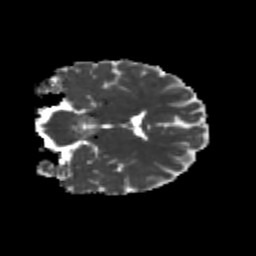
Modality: MD
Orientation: coronal
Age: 23
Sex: male
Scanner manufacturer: siemens
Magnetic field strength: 3 T
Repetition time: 3.5 s
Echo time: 0.104 s